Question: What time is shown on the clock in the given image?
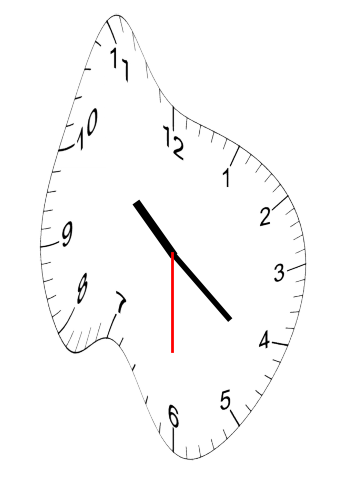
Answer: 10:21:30